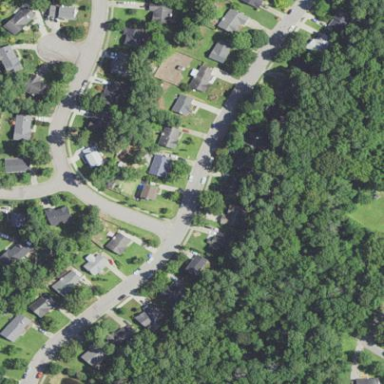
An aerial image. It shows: Residential area within neighborhood.